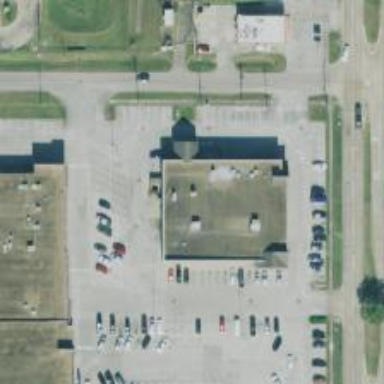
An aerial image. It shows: Pharmacy providing healthcare services.